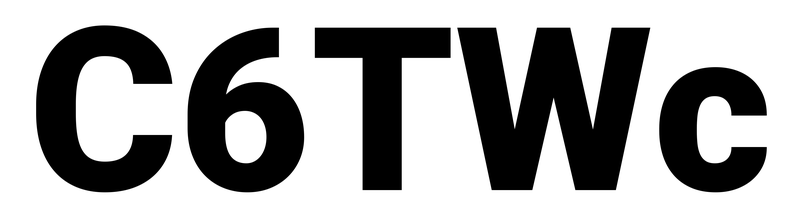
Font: Roboto_Black